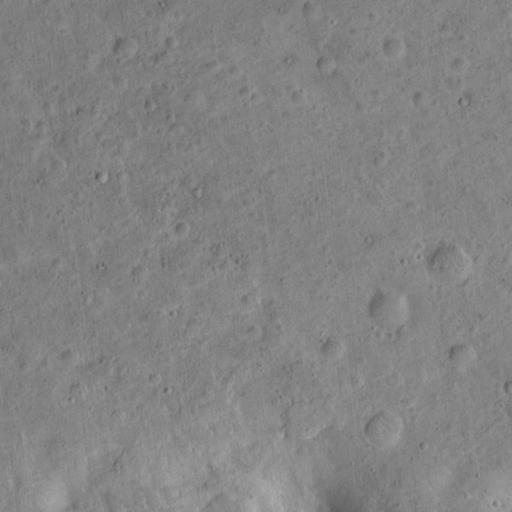
Classes present: Background, Cone